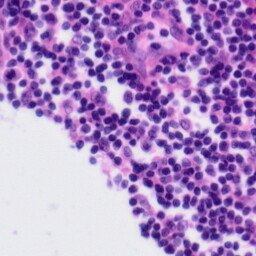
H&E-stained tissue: Tonsil